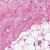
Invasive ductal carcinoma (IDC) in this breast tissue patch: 0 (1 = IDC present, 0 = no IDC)